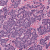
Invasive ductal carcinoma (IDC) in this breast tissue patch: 1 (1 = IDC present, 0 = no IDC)